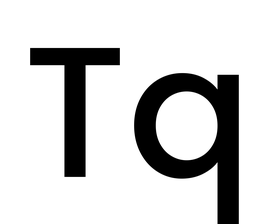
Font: Poppins-Medium